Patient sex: M
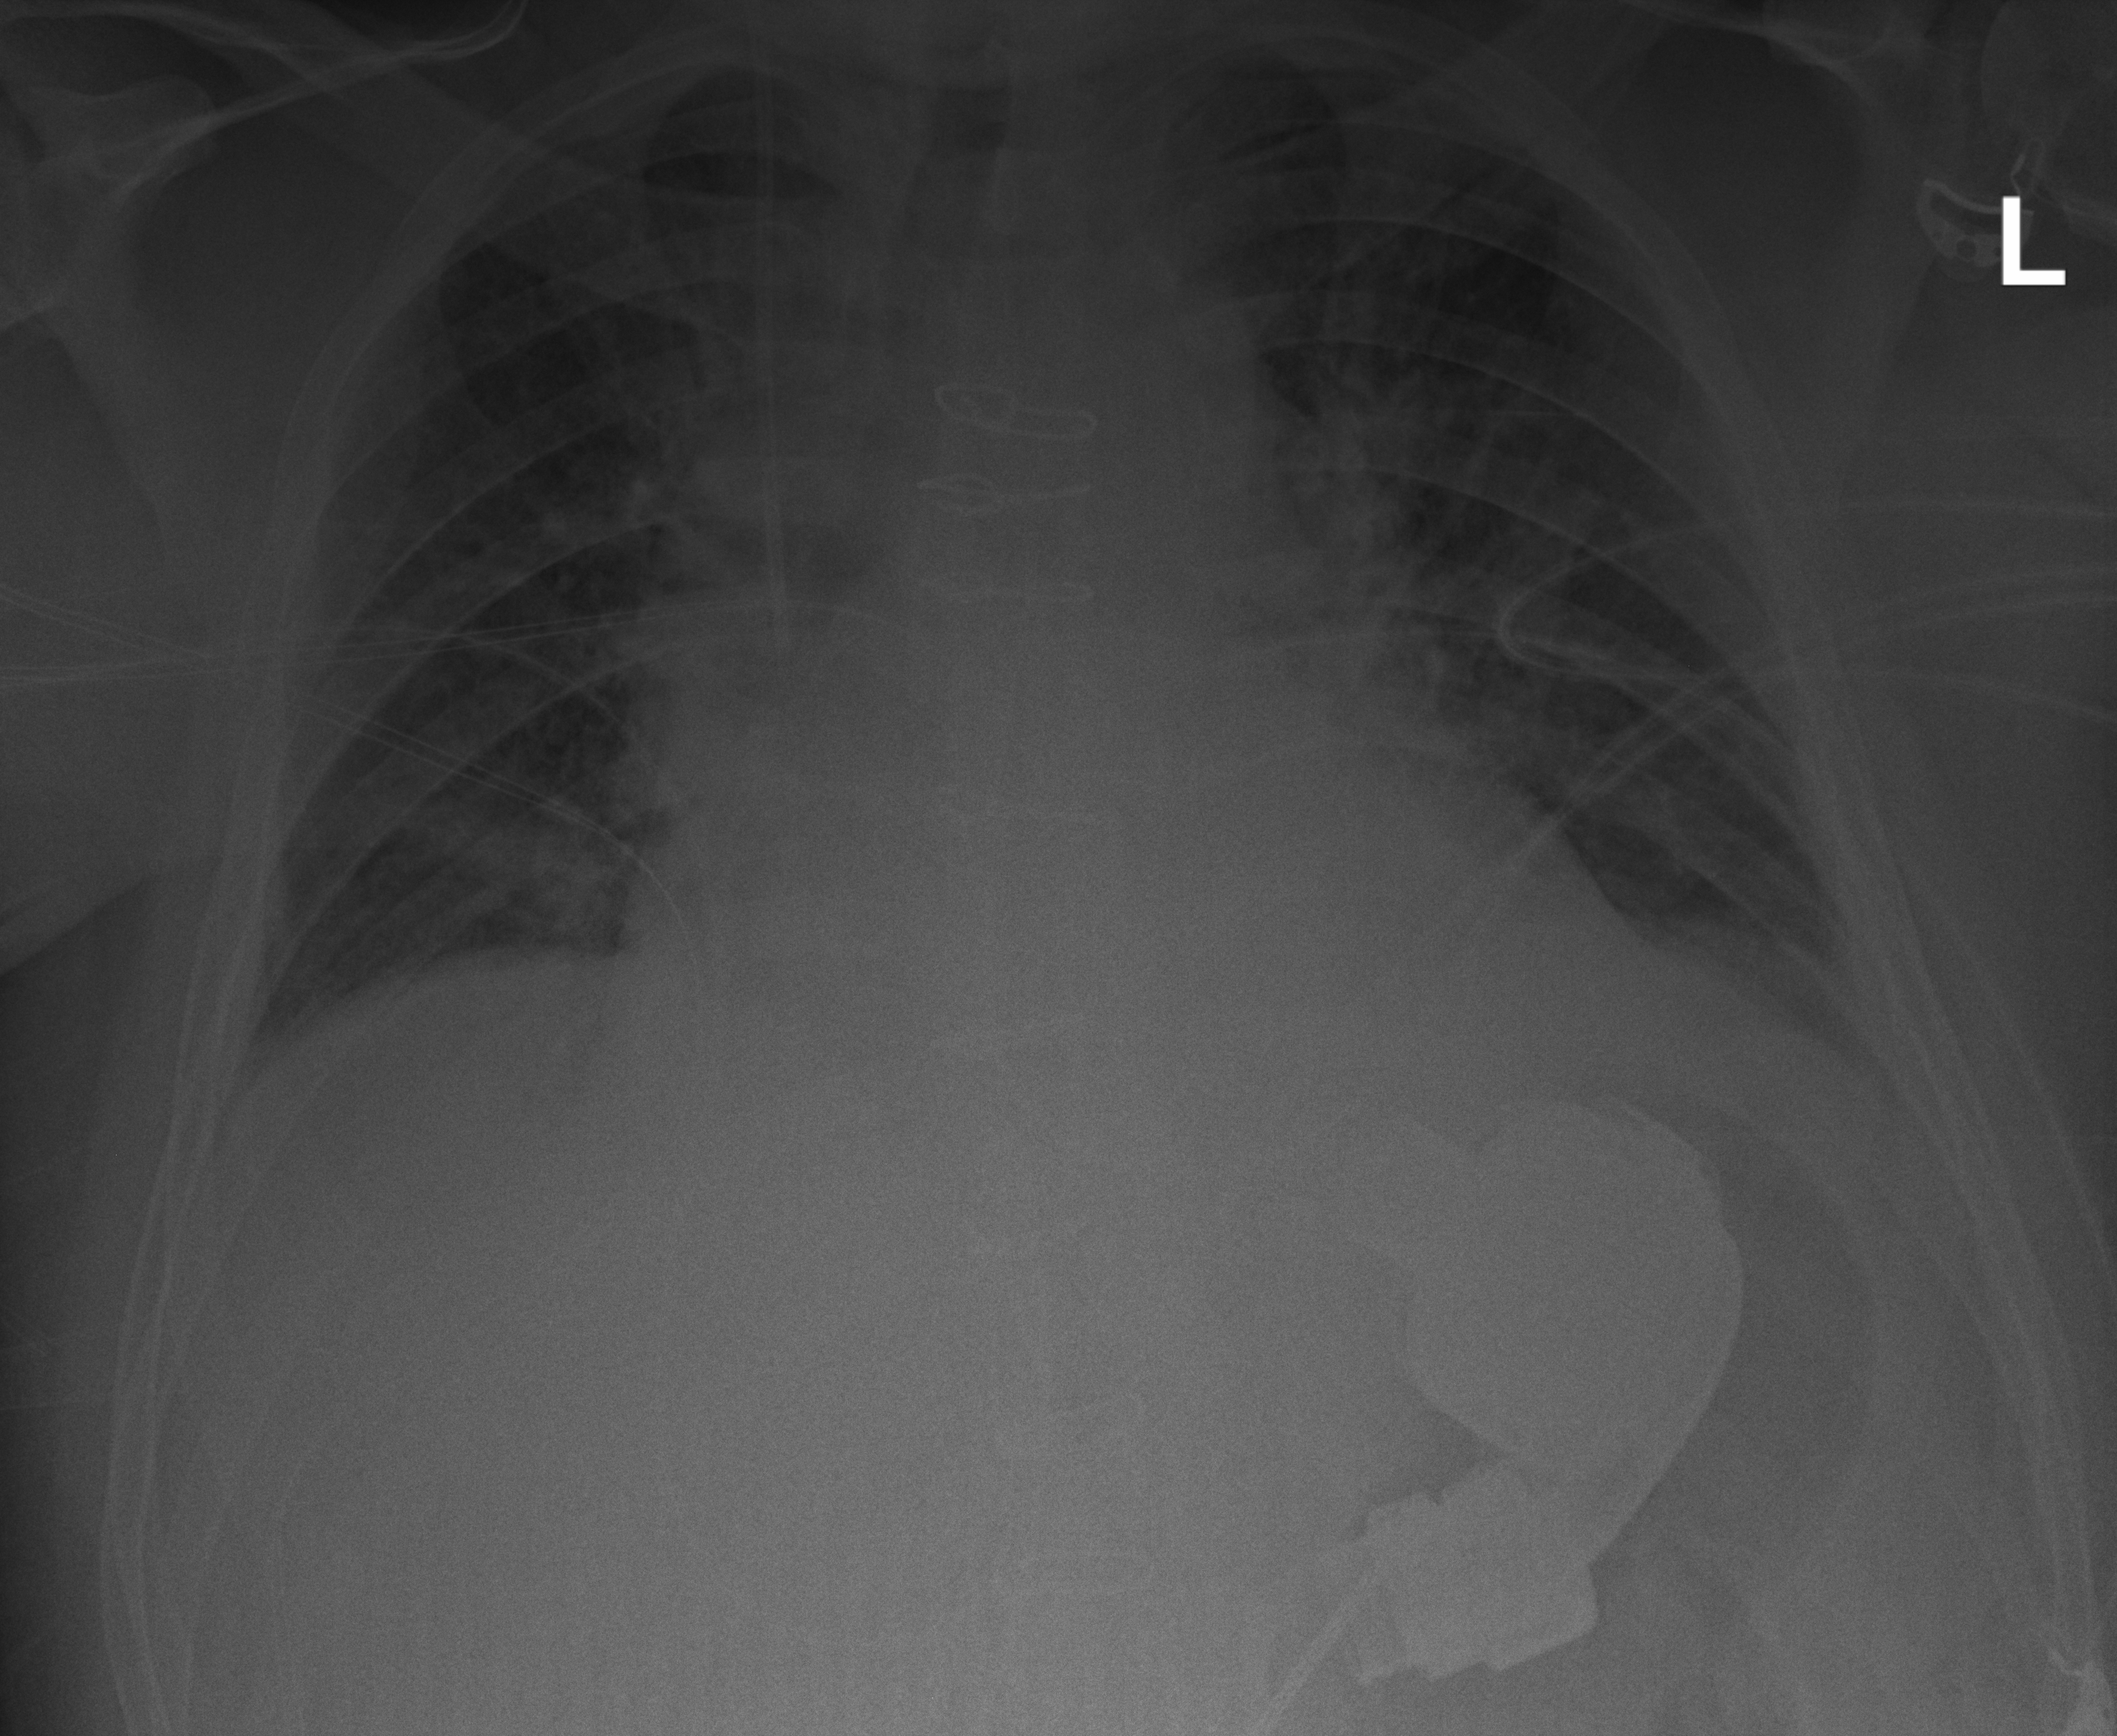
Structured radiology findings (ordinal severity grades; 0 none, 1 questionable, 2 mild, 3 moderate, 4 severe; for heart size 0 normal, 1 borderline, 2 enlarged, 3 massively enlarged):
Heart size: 2
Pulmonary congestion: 2
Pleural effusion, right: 0
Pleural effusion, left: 2
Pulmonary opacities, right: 0
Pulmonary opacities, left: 0
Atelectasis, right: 0
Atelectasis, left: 0